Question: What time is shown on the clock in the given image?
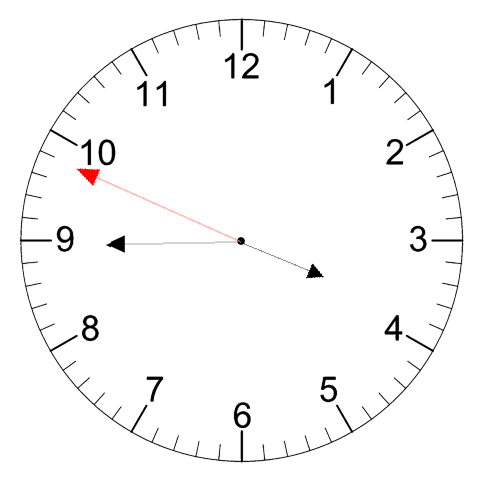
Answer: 03:44:49